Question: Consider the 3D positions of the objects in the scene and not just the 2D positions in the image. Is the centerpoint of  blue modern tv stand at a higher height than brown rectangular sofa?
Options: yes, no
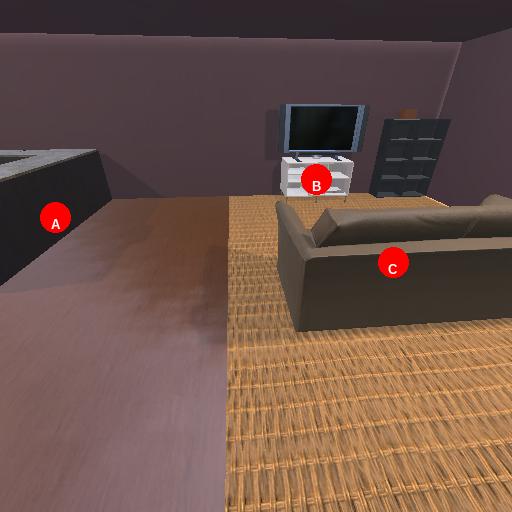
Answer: yes